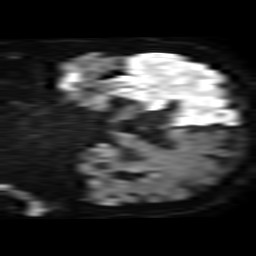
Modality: TRACE
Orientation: coronal
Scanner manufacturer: philips
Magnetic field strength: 3 T
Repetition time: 4.603 s
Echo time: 0.07332 s